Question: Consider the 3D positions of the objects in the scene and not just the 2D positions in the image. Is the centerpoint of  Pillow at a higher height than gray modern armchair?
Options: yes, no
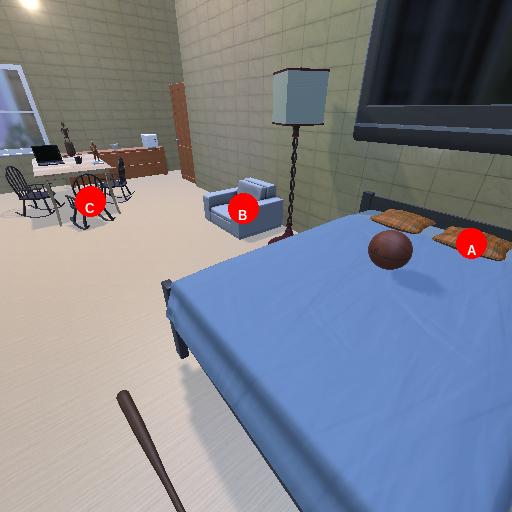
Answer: yes